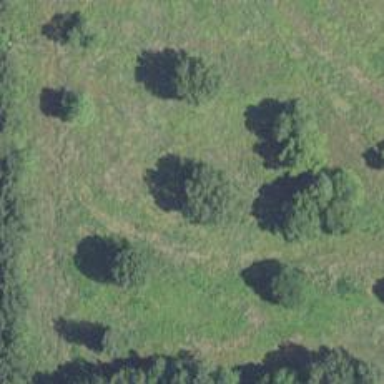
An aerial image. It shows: Disc golf hole.